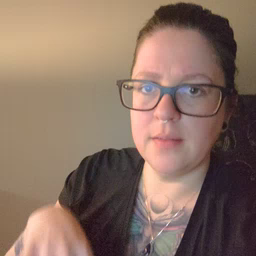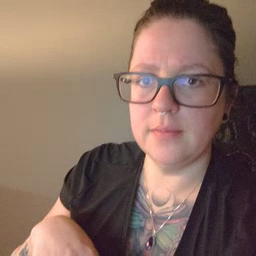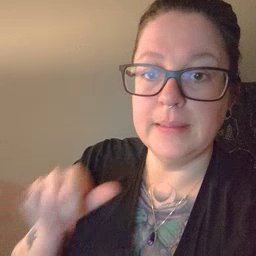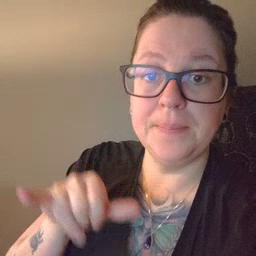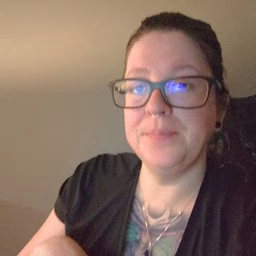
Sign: same